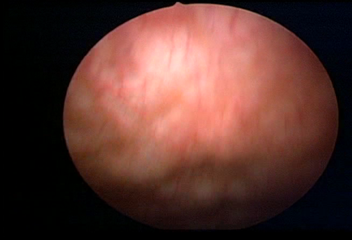
Modality: WLC
Class: Normal mucosa
Bladder cancer association: No